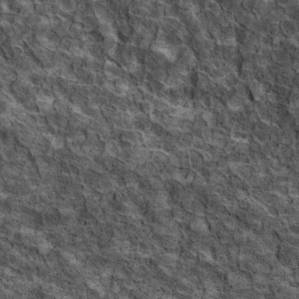
Label: non_frost